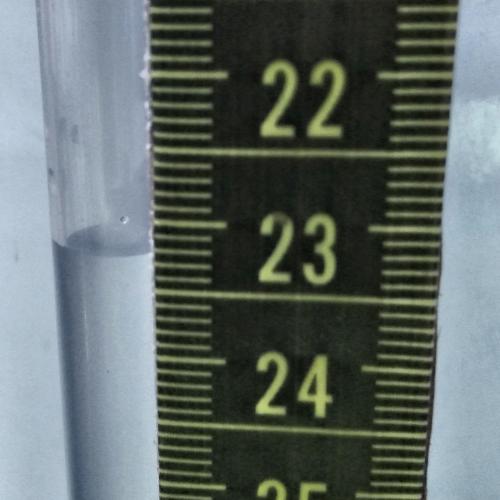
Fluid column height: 23.2 cm